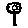
Label: flower